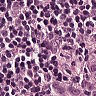
Metastatic tissue present: yes